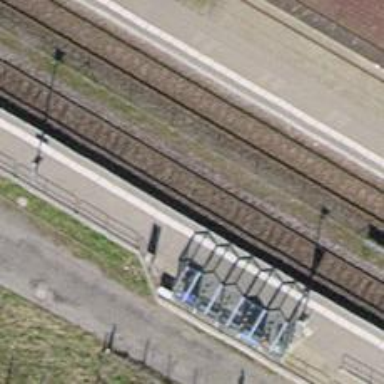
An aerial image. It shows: Railway stop with public transport stop position.